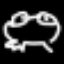
Label: frog